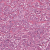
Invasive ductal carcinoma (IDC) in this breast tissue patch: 1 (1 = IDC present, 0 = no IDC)